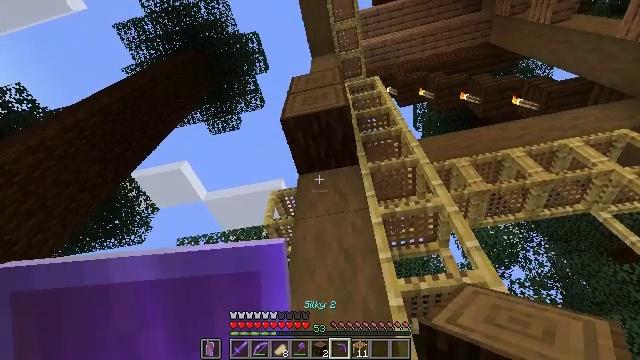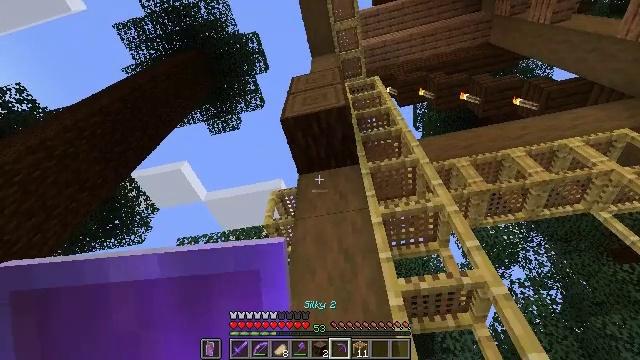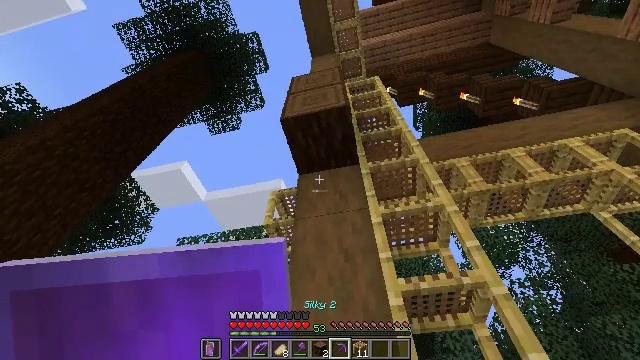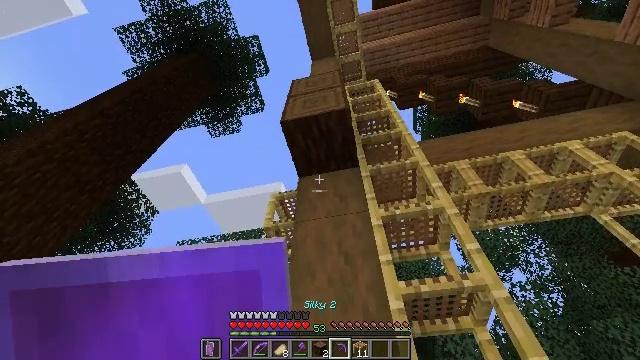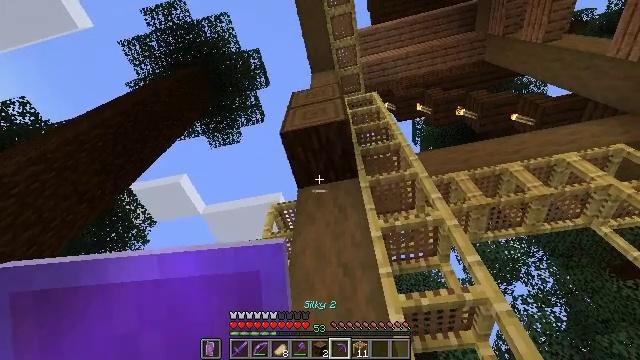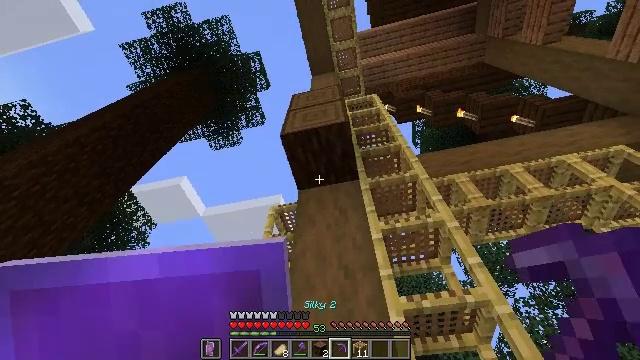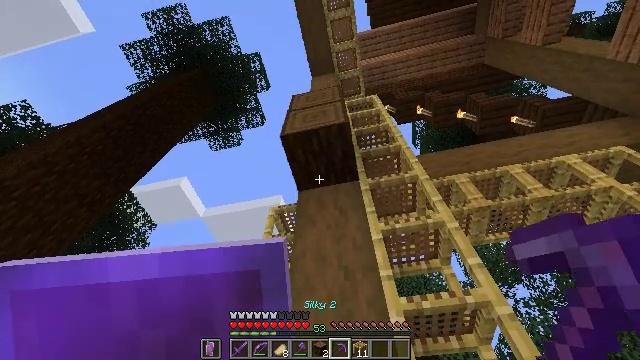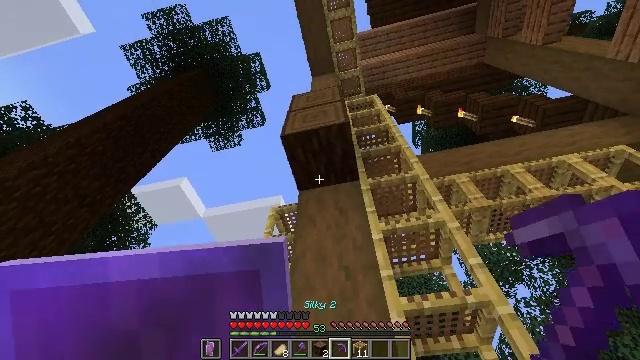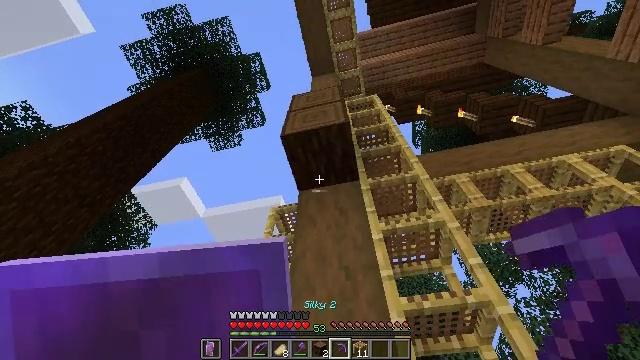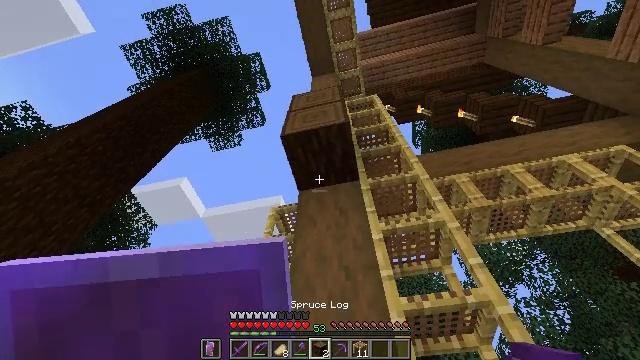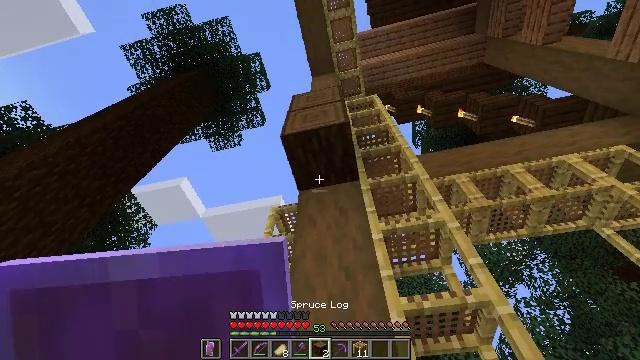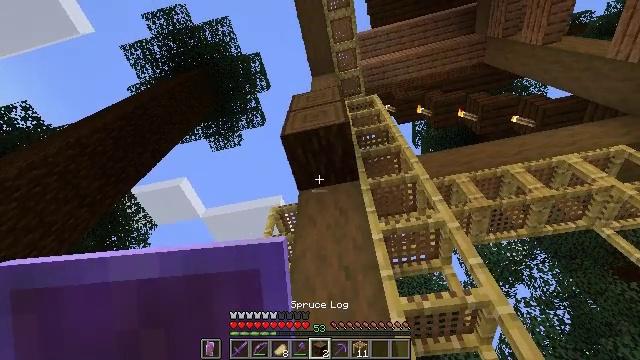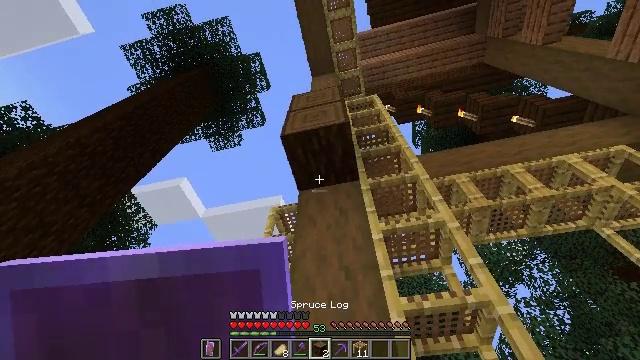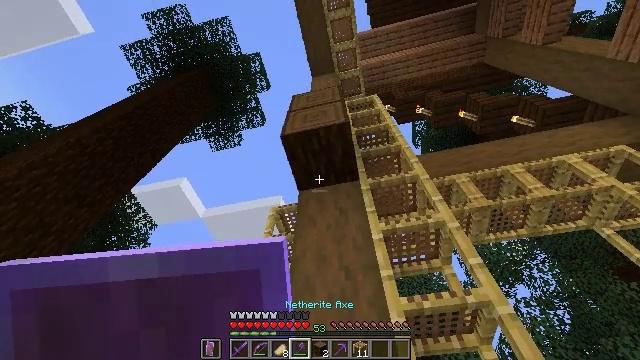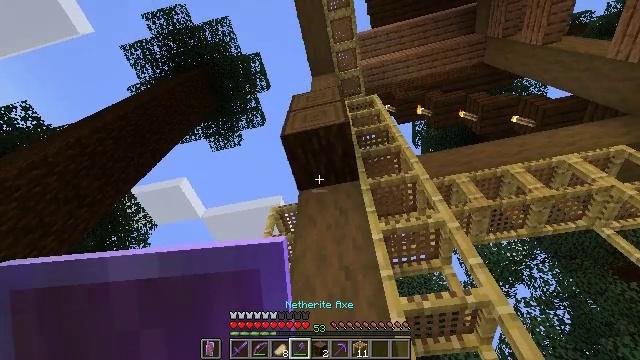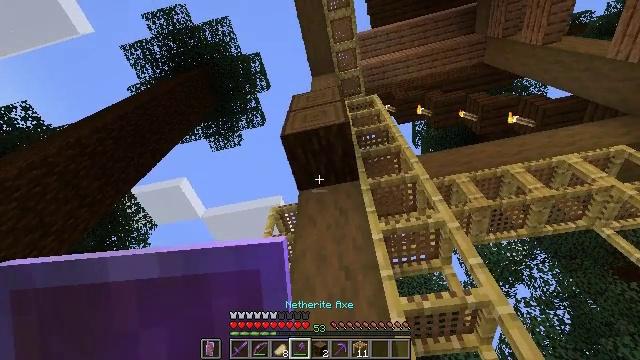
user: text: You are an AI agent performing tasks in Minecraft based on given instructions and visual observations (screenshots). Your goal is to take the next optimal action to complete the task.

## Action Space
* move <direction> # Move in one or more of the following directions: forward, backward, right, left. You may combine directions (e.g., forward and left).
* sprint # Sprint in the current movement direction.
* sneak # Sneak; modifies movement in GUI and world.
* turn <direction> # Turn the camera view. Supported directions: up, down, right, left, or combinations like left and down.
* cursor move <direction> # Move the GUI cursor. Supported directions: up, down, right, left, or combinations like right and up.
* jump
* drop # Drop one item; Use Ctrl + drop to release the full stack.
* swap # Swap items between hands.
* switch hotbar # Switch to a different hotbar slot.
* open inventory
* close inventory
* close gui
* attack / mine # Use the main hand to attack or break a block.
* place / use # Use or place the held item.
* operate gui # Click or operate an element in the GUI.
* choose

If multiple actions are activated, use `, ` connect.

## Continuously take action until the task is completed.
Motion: motion action
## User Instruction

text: Gather spruce log by chopping the tree.
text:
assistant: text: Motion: no_op
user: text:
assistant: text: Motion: no_op
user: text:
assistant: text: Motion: no_op
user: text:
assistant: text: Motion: turn up
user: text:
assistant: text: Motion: no_op
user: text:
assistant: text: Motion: no_op
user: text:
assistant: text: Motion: no_op
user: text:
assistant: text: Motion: no_op
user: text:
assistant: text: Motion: no_op
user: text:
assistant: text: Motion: no_op
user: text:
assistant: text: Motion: no_op
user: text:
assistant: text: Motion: no_op
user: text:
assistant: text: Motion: no_op
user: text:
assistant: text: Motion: no_op
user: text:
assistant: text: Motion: no_op
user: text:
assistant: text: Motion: turn right and up
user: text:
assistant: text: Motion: turn up
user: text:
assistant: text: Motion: no_op
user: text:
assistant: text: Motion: no_op
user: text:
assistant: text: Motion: no_op
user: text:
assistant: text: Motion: no_op
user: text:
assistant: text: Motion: attack / mine
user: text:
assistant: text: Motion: move forward, attack / mine
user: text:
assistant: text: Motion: move forward, attack / mine
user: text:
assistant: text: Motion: move forward, attack / mine
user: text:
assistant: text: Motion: attack / mine
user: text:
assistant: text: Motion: attack / mine
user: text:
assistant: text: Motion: attack / mine
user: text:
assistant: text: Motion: attack / mine
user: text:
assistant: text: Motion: no_op